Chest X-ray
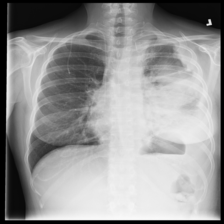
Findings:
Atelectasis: negative
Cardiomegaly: negative
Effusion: negative
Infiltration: negative
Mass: negative
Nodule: negative
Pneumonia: negative
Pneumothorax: negative
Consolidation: negative
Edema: negative
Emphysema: negative
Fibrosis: negative
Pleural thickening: negative
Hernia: negative